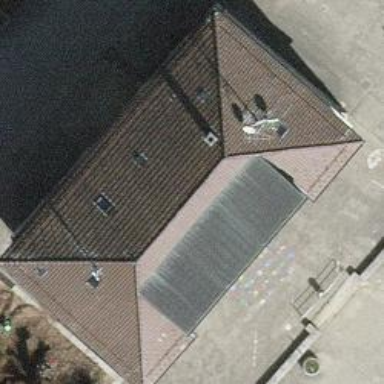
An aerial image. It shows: School building.